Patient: sex M, age 65
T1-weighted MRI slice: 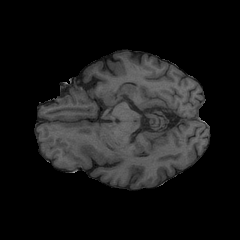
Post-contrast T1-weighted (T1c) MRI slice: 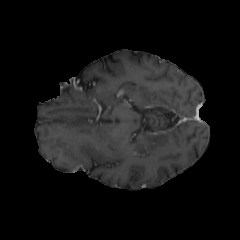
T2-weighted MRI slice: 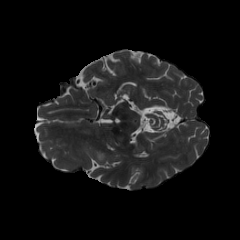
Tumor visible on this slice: yes
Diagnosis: Glioblastoma, IDH-wildtype
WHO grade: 4